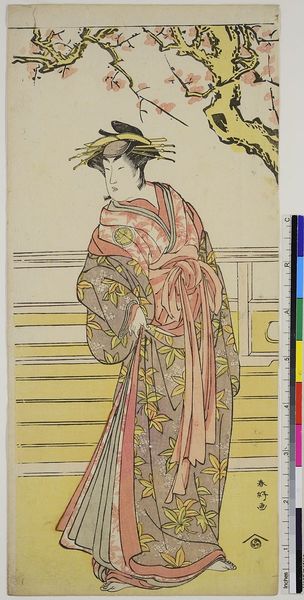
Künstler: Katsukawa Shunk&#x14D;
Standort: Hamburg
Institution: Museum für Kunst und Gewerbe Hamburg
Schlagwörter: baum, blätter, mann, gelb, frau, frisur, kleid, zeichnung, blüten, gürtel, schleife, mensch, porträt, strauch, figur, gewand, rosa, farbig, holzschnitt, japan, füsse, schriftzeichen, loggia, veranda, asien, druckgraphik, druckgrafik, tracht, zeit, schauspieler, farbholzschnitt, schauspielerin, haarnadel, kimono, kirschblüten, volkstracht, edo, obi, reproduktionen, druckerzeugnisse, pflanzenornamente, bäume, sträucher, blütenzweig, onnagata